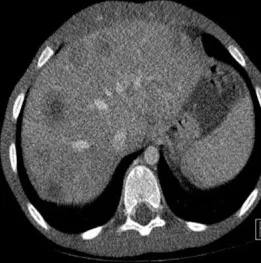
Axial CT image (C) confirms liver metastases.
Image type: radiology (ct)